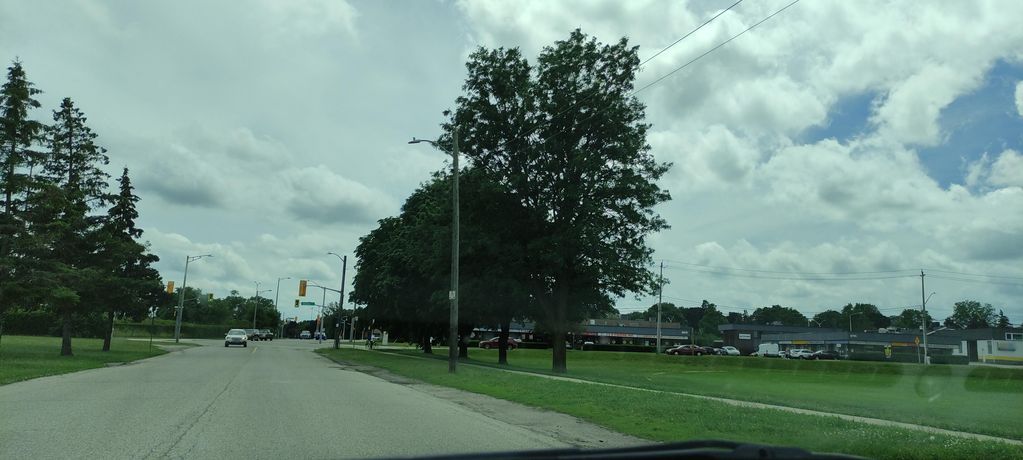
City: kitchener-waterloo